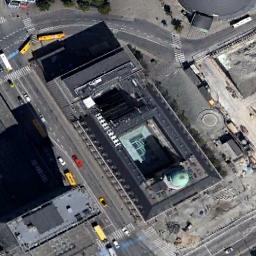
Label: church